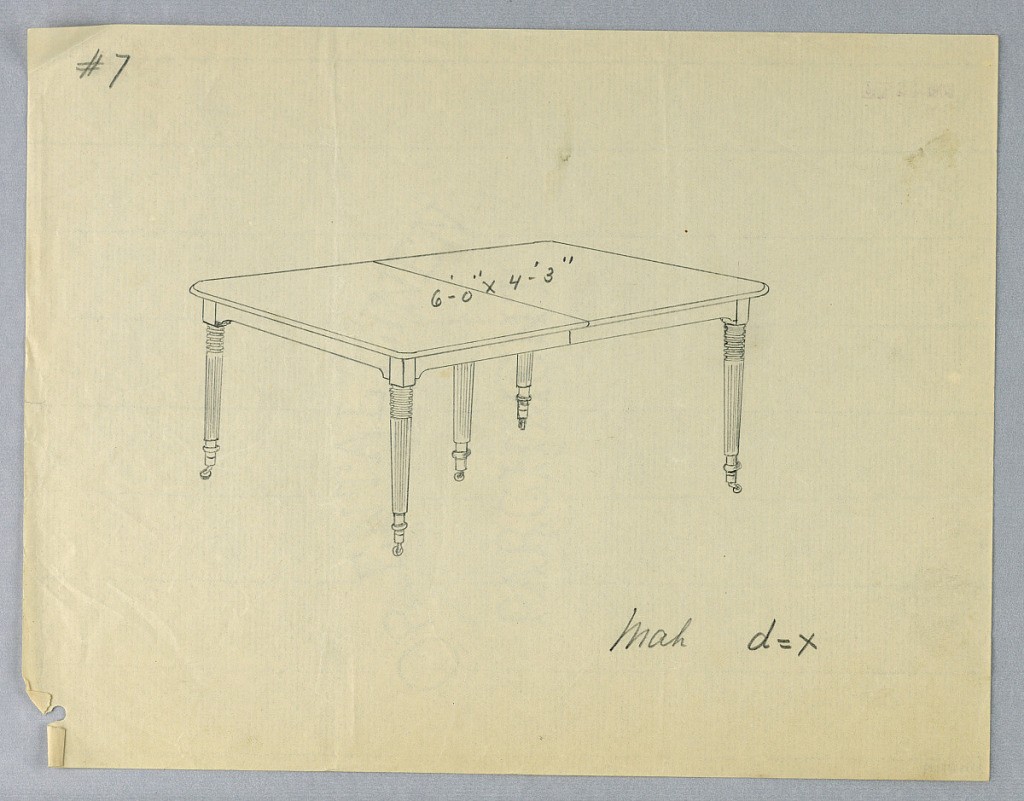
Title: Design for a Rectangular Table with Five Fluted Legs
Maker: A.N. Davenport Co.
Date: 1900–05
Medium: Graphite on thin, cream paper
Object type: Drawing
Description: Rectangular molded top with a dividing stretcher at center is raised on five straight turned and fluted tapering legs with flute-stops on casters.